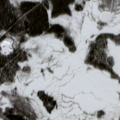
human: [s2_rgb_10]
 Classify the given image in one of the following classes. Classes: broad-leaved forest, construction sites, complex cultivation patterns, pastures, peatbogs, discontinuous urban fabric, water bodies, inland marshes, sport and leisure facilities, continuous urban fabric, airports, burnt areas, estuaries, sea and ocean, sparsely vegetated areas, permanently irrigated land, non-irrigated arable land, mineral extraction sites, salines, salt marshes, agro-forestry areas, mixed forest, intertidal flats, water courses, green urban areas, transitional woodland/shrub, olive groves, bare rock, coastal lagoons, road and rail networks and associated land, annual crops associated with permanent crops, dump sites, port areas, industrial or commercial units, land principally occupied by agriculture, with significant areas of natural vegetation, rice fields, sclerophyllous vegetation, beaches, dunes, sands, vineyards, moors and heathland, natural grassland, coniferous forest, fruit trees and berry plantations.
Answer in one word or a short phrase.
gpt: coniferous forest, transitional woodland/shrub, peatbogs